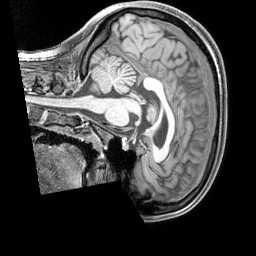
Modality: T1w
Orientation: sagittal
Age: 21
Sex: female
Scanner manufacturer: siemens
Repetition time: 2.3 s
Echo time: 0.00226 s